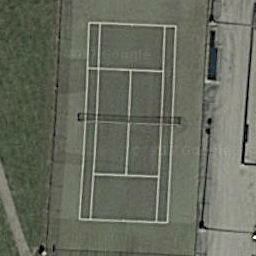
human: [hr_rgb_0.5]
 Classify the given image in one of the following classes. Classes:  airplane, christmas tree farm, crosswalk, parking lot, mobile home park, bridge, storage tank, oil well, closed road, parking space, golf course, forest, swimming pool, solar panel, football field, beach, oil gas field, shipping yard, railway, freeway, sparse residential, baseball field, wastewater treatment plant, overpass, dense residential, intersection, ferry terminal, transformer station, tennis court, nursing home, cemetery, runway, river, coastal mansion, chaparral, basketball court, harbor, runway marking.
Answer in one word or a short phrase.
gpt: tennis court